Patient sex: M
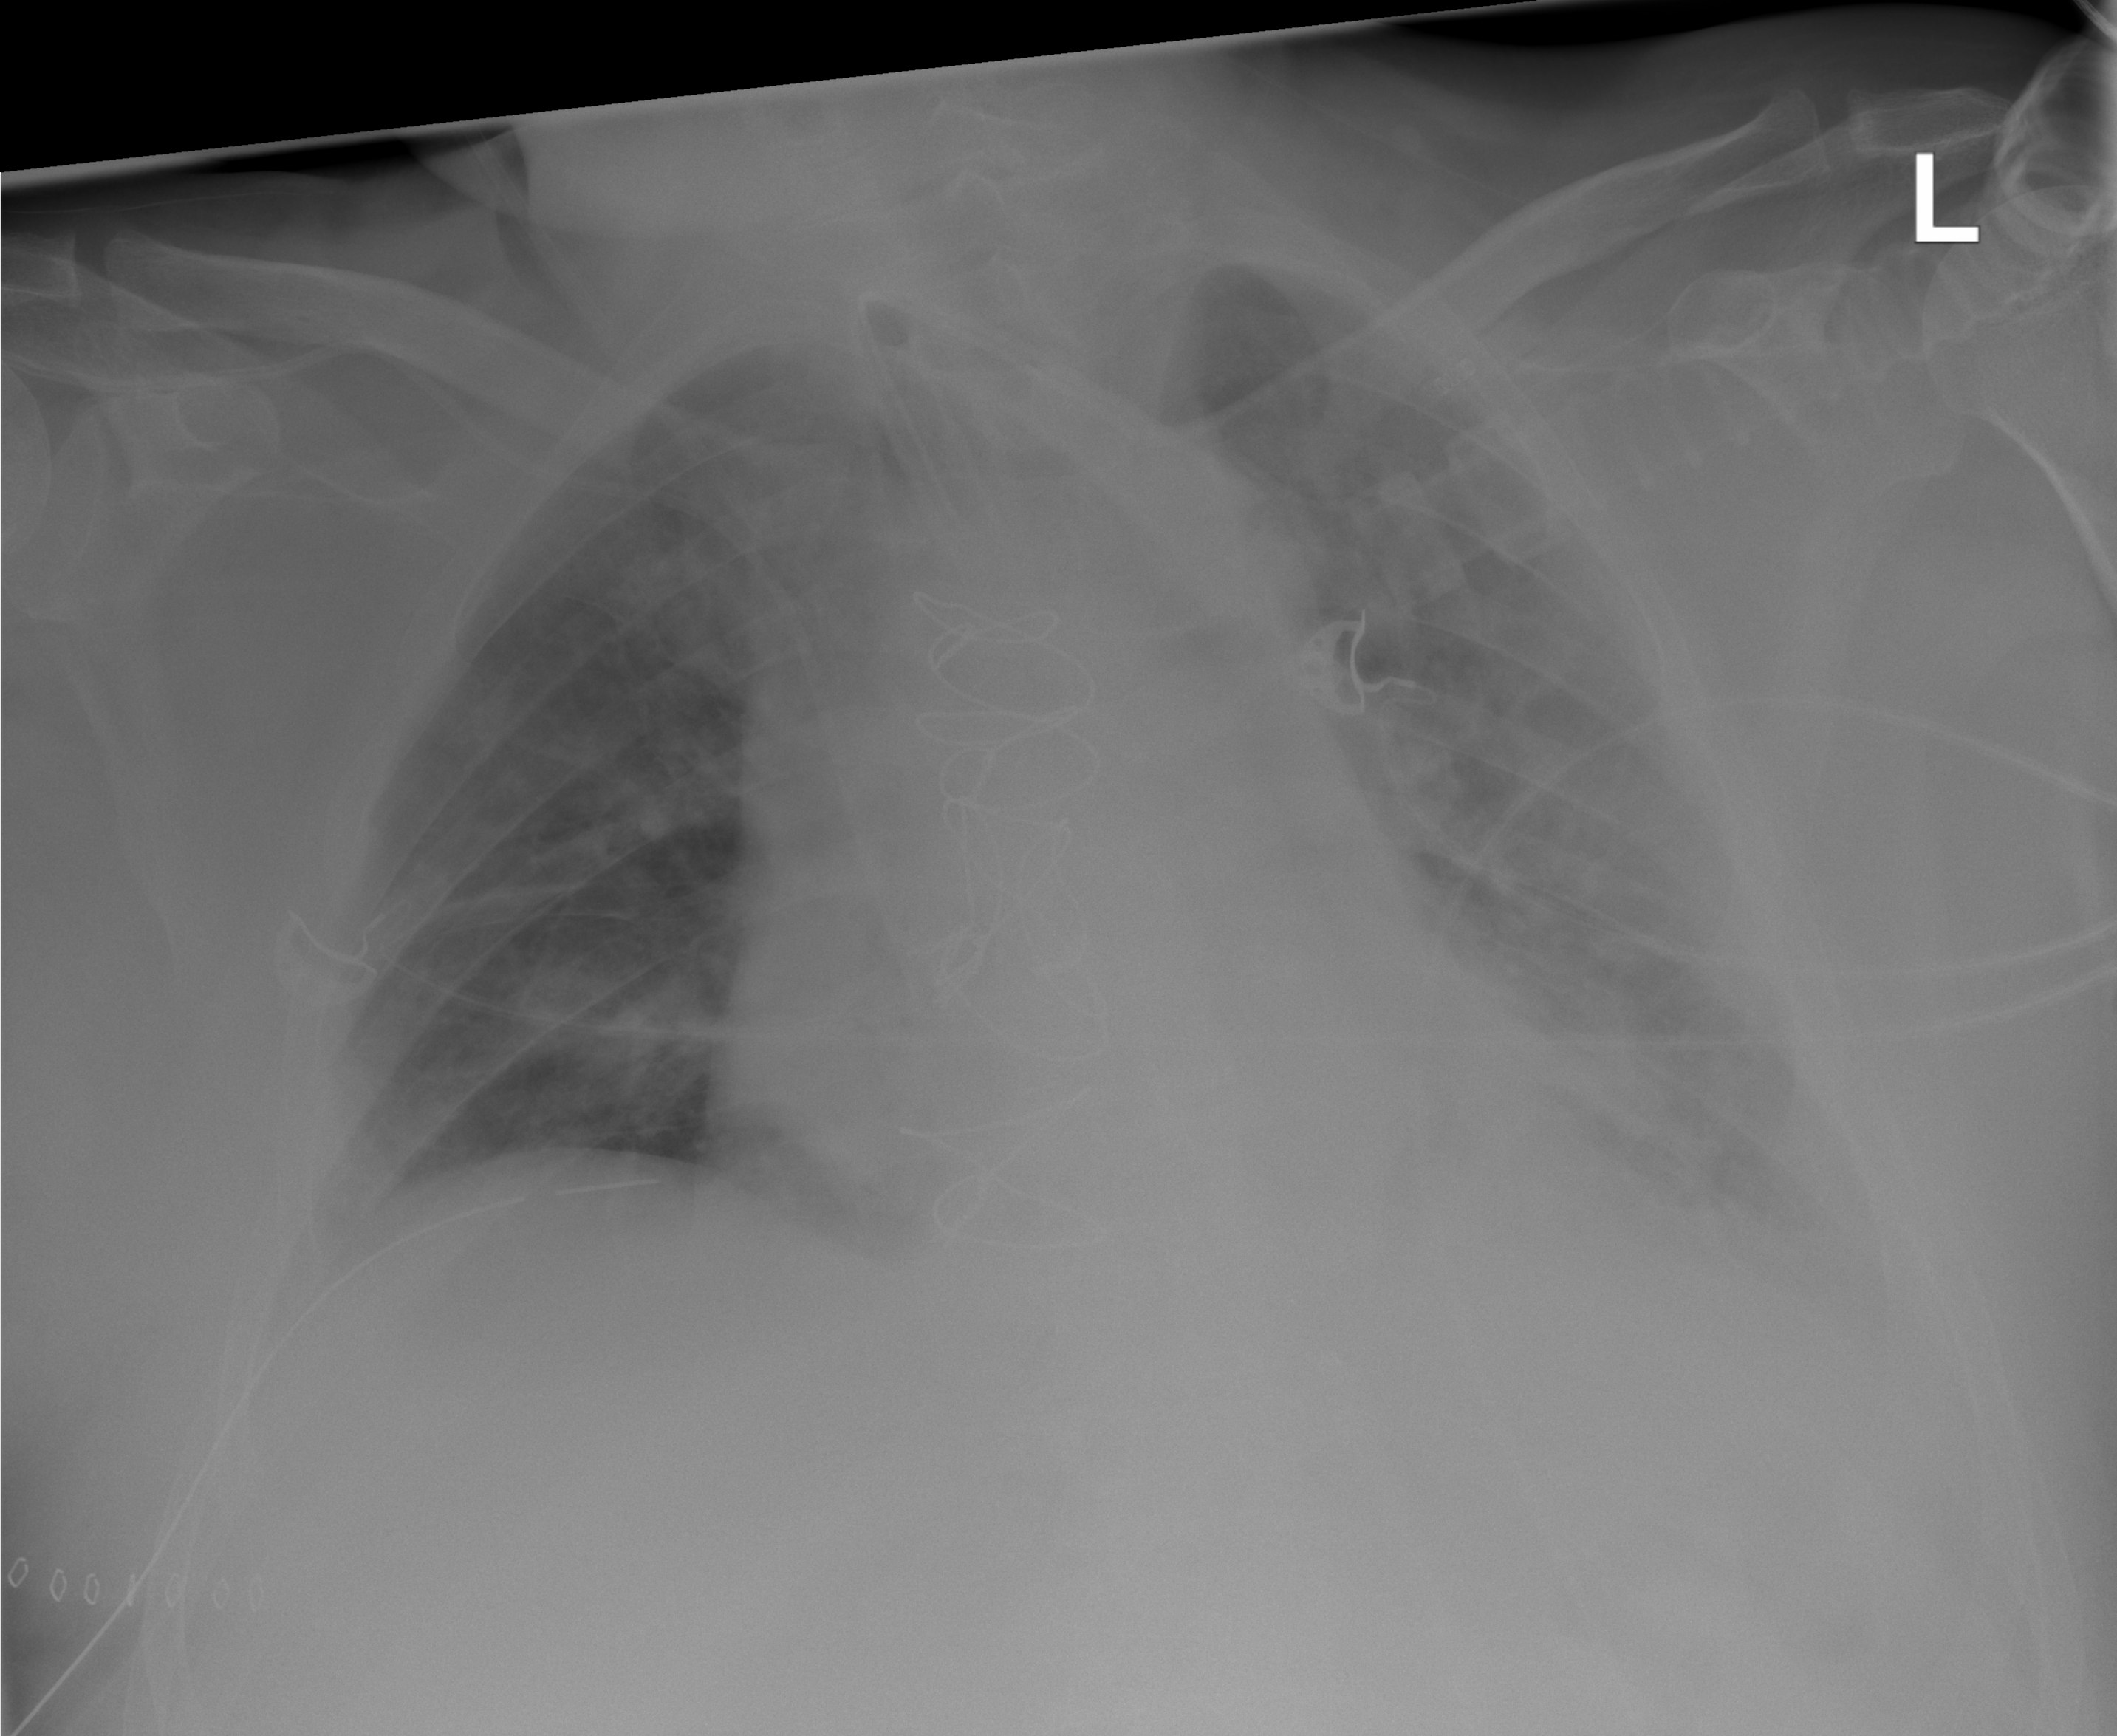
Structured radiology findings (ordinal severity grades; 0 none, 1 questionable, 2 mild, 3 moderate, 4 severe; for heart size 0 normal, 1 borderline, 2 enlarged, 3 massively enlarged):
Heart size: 2
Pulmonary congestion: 2
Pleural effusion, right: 1
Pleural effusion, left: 2
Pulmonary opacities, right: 2
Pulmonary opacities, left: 2
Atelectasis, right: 1
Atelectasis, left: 2